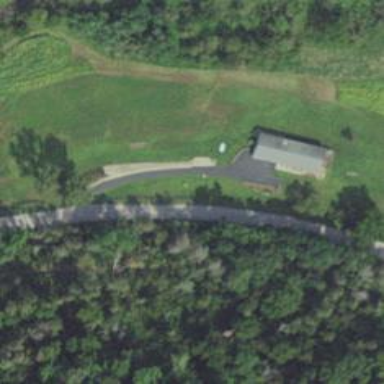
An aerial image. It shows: Driveway.